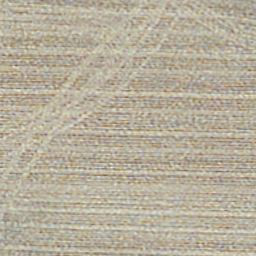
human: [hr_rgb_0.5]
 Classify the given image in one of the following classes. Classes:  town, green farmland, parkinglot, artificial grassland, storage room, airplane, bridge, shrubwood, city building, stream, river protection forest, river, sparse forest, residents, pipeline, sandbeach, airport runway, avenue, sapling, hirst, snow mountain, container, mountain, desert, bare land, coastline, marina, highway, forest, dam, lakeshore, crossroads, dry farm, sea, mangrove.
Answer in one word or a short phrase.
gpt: dry farm